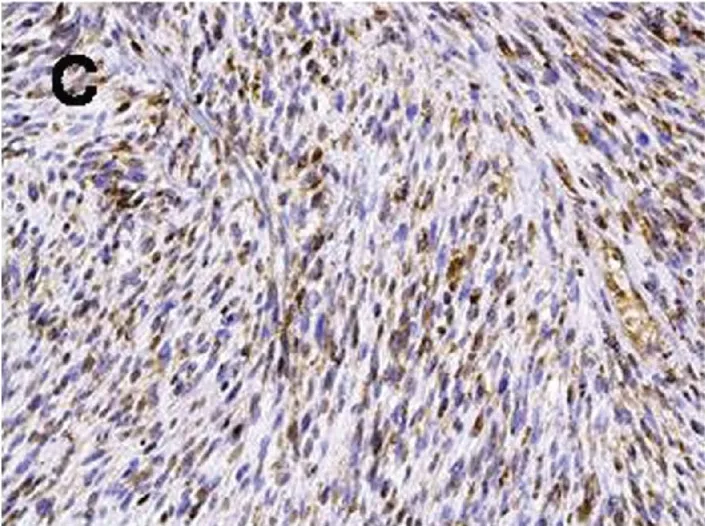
BFGF.
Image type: pathology (immunostaining)